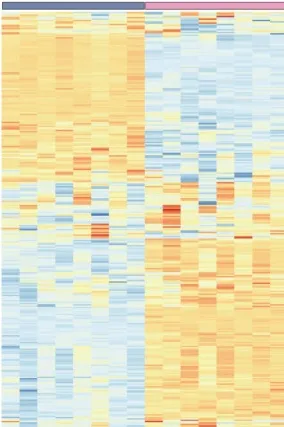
The correlation between the original protein expression profile of CSF and serum samples in 8 COVID-19 patients and Volcano Plots relevant to different subgroup comparisons. (C) Volcano plot for identified proteins in CSF between CSF SARS-CoV-2 positive (4) and negative (4) patients.
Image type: chart (chart)